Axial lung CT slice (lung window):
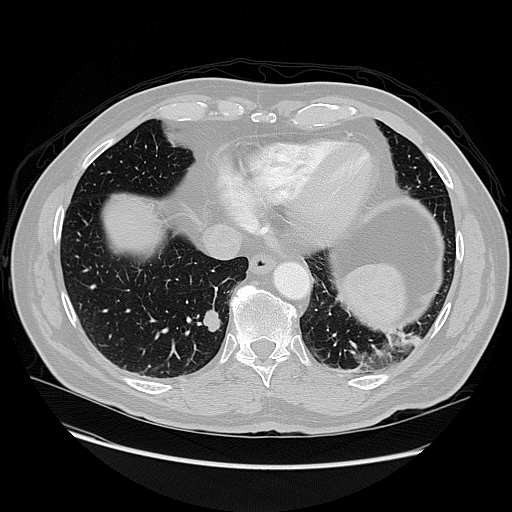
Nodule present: yes
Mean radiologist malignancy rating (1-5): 3.75